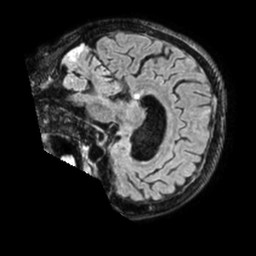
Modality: FLAIR
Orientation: sagittal
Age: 87
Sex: female
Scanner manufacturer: philips
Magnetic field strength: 1.5 T
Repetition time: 4.8 s
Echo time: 0.3438 s